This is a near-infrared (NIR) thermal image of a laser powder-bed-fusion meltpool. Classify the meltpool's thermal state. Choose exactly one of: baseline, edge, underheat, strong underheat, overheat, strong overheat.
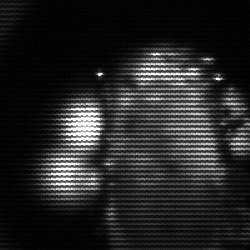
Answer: strong underheat